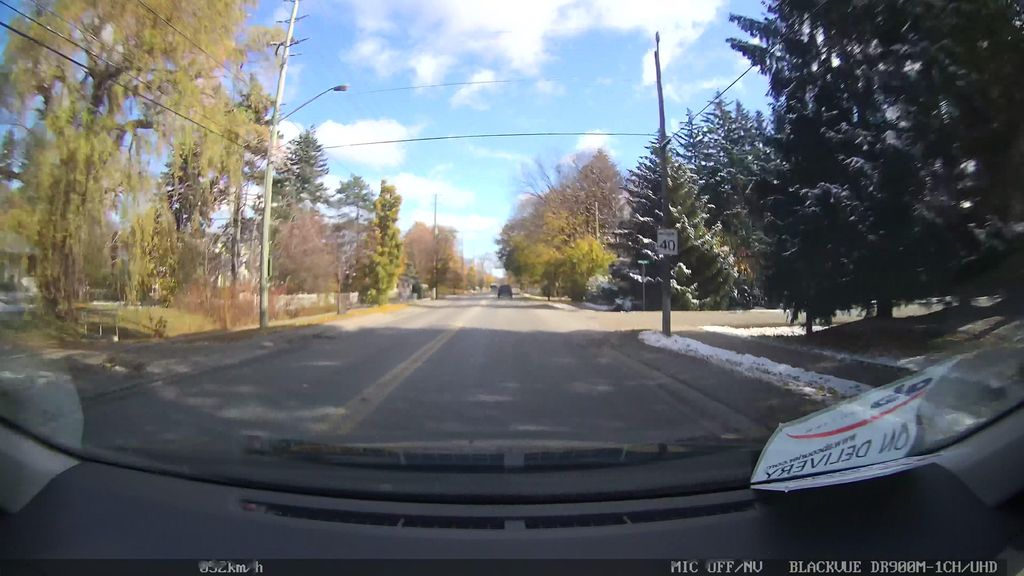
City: toronto